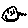
Label: smiley face